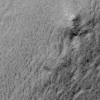
Atmospheric dust classification: not_dusty